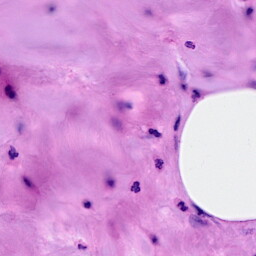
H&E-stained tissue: Breast